Field crop: tomato
Growth stage: 1
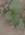
Species: solanum